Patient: sex M, age 52
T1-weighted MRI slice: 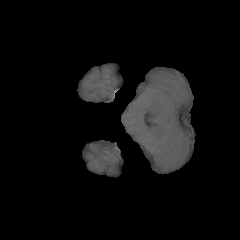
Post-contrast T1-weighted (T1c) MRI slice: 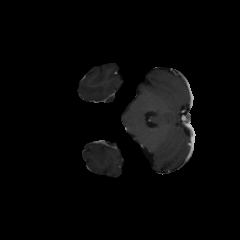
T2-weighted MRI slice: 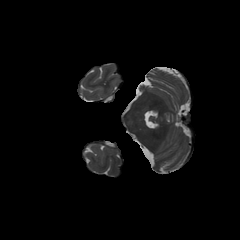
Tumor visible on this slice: no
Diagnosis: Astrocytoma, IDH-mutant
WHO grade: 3